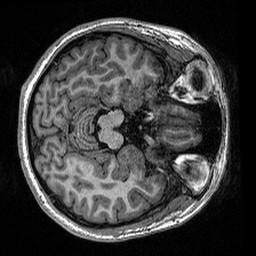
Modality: T1w
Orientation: axial
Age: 19
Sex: female
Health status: healthy
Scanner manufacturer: siemens
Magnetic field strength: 1.5 T
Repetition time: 2.73 s
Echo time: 0.00357 s